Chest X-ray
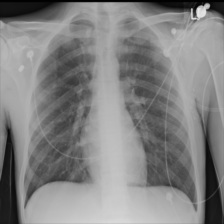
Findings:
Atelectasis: negative
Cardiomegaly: negative
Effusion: negative
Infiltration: negative
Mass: negative
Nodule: negative
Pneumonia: negative
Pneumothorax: negative
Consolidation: negative
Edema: negative
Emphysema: negative
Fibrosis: negative
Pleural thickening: negative
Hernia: negative